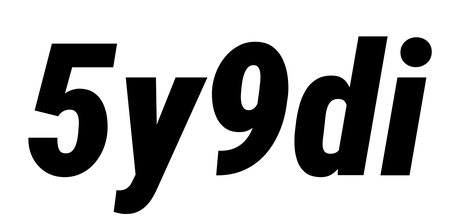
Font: Roboto-Italic_Condensed_Black_Italic